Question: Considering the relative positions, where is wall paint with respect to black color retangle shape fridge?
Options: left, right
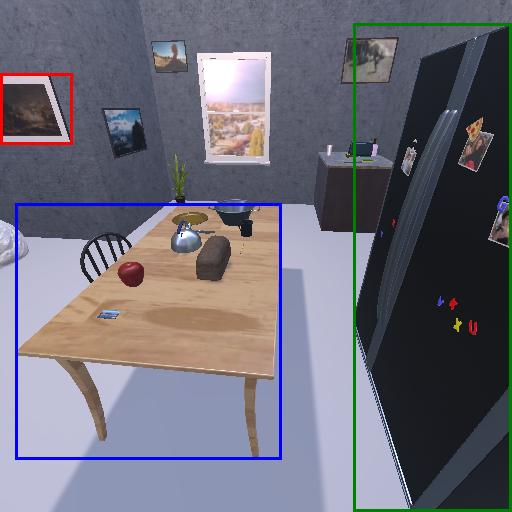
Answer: left